Question: This is a question towards programmers who have experience with using Visual Studio 2010 for debugging external applications.
Currently, I'm developping an add-on for a program made by people I work for. In order to make this add-on work with the external program, I have to place the .dll file in a certain folder, specified by the external program. I have my build settings configurated so the .dll file is copied automatically. I also copy the .pdb file to enable debugging options.
Since this add-on is nothing but a class library, I can't debug it like I normally would. I also don't have the source code for the external application. How should I debug this class library properly?
This is what I tried:
See <URL>. This seems to work fine, except it takes a few seconds to set up. That's a problem, because most of the exceptions/breakpoints occur at the very first seconds of the start of the external program. It also becomes annoying to manually attach Visual Studio to a process, because I debug this class library a lot, thus taking a lot of time after a while.
Currently I use <URL> to attach Visual Studio to the external program. This will display a Just In Time prompt, asking me which instance of Visual Studio I would like to use. I find this to be much slower than "Attach to Process", but this way I am sure that the debugger is attached before any breakpoints can occur. Placing this between '#if DEBUG' and '#end if' makes sure this popup doesn't show when I create a release build, which helps too.
I've added the executable of the program as a project to my solution. By doing this I can set this executable as startup project, and pressing F5 will start it. The biggest advantage of this, is that I can now debug the executable as soon at is it is started. See: <URL>. With this, Visual Studio breaks at exceptions, but unfortunately it doesn't seem to load the breakpoints. The following information is shown when I try using breakpoints:

The modules window displays: "Binary was not built with debug information.". Can this be solved?
SilentDoc noted that I can also set an external program as start action, using Properties -> Debug -> Start Action. See: <URL> It appears to load the breakpoints correctly this way. However, for some reason this makes the external program freeze for at the first breakpoint/exception encountered. After it is done freezing, things seem to work as expected. What could cause this freeze?
: the freeze was caused by the external program. See accepted answer's comments.
As hmemcpy suggested, I can also use "Image File Execution Options" for <URL>, since it displays the same Just In Time prompt. However, this Just In Time "debugger" doesn't debug at all: breakpoints and exceptions are ignored. Also, when working with a release build, I can't simply disable the Just In Time prompt.
Option 1 loads breakpoints, breaks at breakpoints/exceptions, but takes too much time.
Option 2 loads breakpoints, breaks at breakpoints/exceptions, but is too slow.
Option 3 doesn't load breakpoints, and doesn't break at breakpoints/exceptions.
Option 4 loads breakpoints, but freezes for 5 minutes at first breakpoint/exception.
Option 5 doesn't load breakpoints, and doesn't break at breakpoints/exceptions.
The external program and class library are both written in VB.NET, I am using Visual Studio 2010 Ultimate, and the target framework is .NET Framework 4.0.
Option 1 and 2 work for me, but after a while, all those dialogs and prompts become annoying, and slow me down. Option 3 and 4 seem more suitable for me, so if anyone can tell me how to get them to work, that would be great. Option 5 doesn't seem that interesting either, I don't want to be using regedit.exe all the time. If there are any other options, please let me know.
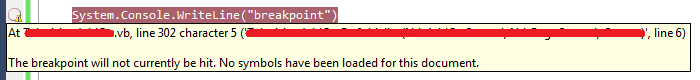
Answer: Can't you set that executable as the Starting external program when debugging ?
Dll Project - Properties - Debug - Start External Program ...